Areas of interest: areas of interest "Jiangsu Jin Tian Snow Lotus Eco-Care Co., Ltd."
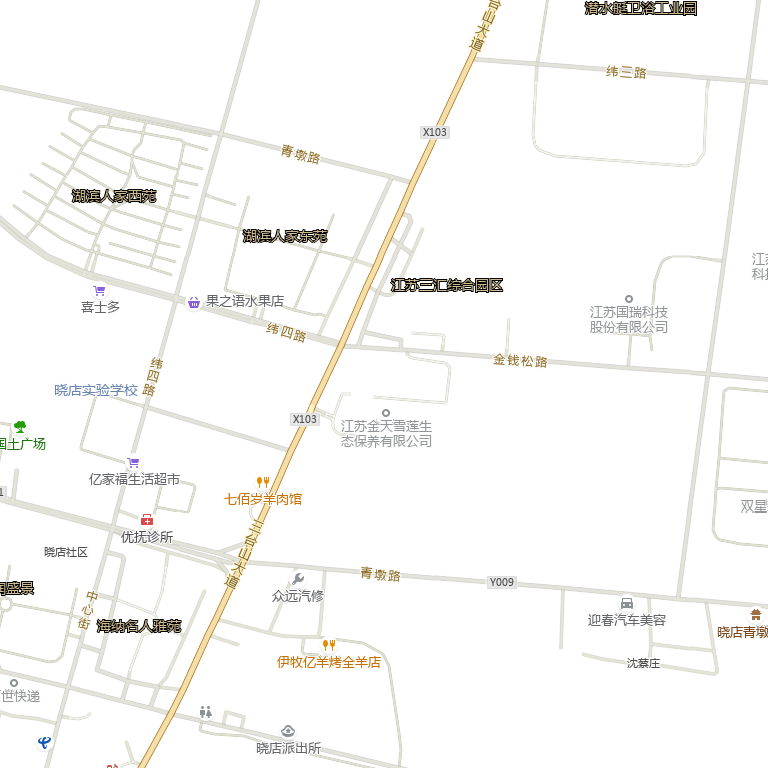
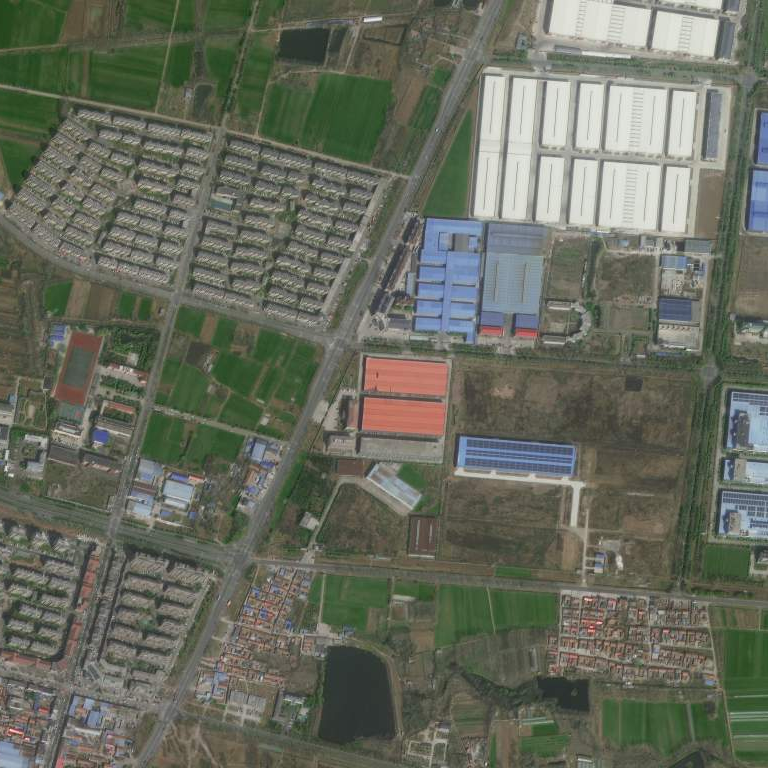